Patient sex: M
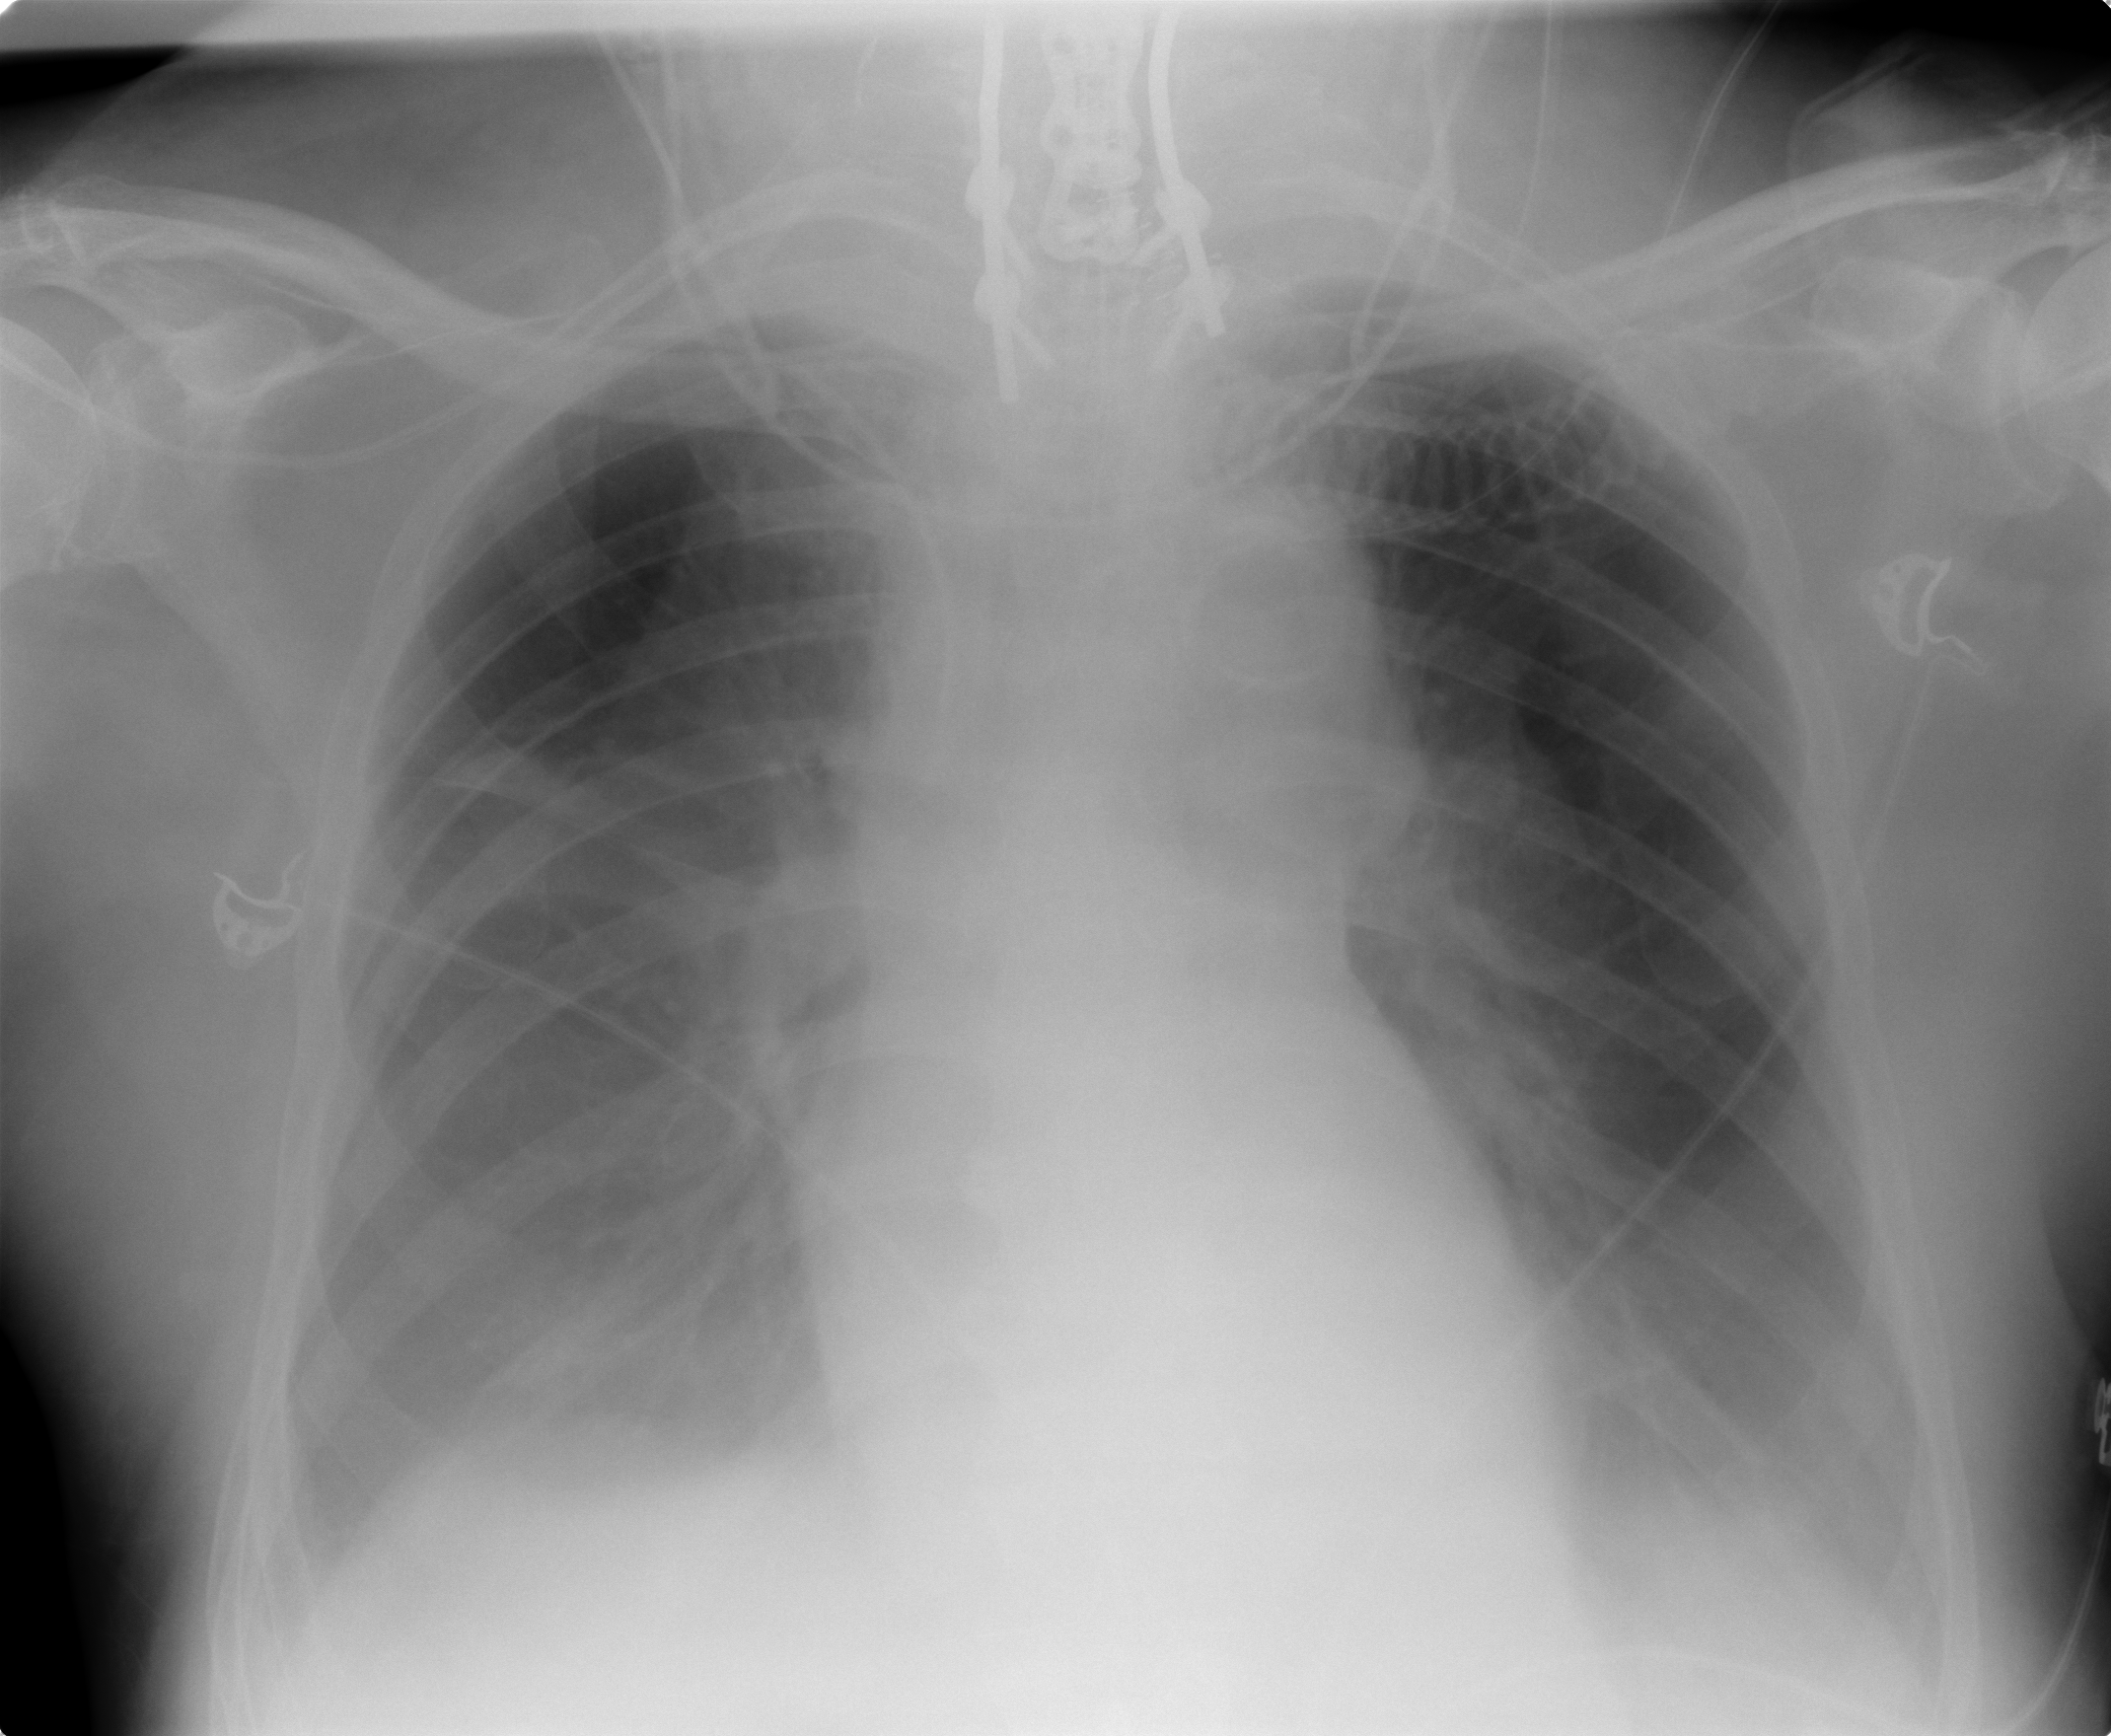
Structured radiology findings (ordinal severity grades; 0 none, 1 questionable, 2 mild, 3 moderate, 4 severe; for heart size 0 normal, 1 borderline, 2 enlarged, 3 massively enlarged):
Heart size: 0
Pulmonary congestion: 0
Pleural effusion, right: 0
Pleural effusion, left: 2
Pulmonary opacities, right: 2
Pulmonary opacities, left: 0
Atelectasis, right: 2
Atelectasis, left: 2